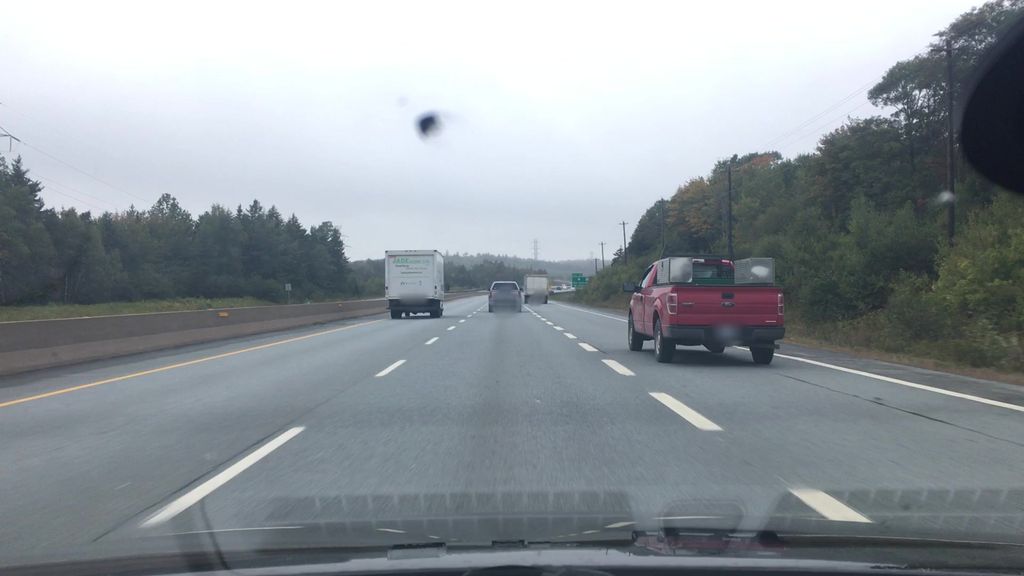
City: halifax